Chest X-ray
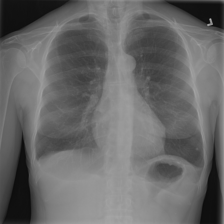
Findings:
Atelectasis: negative
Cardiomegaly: negative
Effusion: negative
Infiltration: negative
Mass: negative
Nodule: negative
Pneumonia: negative
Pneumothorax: negative
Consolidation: negative
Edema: negative
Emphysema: negative
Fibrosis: negative
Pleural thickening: negative
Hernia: negative